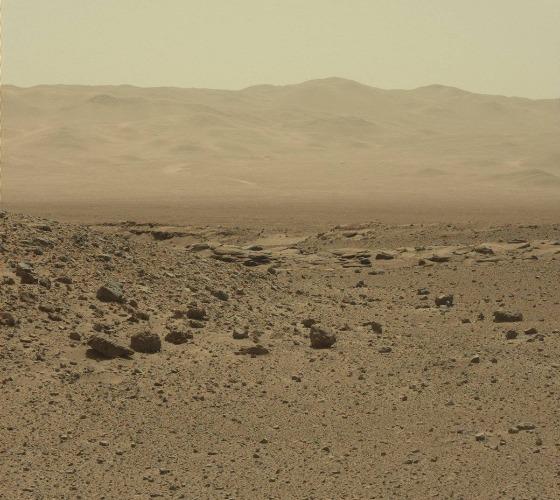
Terrain classes present: Gravel / Sand / Soil, Rock, Shadow, Sky / Distant Mountains